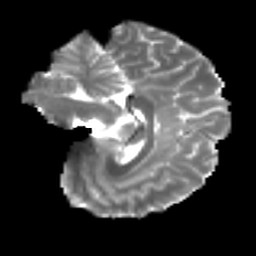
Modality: T2w
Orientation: sagittal
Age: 27
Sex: female
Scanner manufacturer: ge
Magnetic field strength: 3 T
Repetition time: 7.8 s
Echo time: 0.0606 s